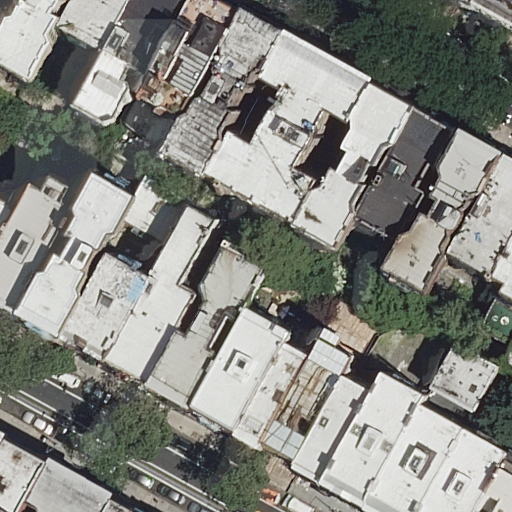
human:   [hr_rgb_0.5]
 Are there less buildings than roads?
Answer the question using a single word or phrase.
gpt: no

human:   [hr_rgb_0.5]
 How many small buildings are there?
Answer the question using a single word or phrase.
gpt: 10

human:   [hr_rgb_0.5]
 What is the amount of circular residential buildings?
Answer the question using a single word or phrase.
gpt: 0

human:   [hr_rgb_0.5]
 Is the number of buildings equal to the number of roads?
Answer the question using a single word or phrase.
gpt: no

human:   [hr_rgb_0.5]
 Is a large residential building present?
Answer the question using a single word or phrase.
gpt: yes

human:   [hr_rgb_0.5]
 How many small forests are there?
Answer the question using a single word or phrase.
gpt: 0

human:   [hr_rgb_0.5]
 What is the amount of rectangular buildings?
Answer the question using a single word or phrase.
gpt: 18

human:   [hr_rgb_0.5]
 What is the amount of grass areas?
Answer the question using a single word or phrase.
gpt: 0

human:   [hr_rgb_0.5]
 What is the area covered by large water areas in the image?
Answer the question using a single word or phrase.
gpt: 0m2

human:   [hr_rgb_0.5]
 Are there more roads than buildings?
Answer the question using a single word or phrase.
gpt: no

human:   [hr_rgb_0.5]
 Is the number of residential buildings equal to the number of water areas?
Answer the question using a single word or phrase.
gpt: no

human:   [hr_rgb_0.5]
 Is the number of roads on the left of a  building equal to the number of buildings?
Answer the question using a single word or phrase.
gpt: no

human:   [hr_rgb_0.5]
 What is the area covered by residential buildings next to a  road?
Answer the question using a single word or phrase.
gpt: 5636m2

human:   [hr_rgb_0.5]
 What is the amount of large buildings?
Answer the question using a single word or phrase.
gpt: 1

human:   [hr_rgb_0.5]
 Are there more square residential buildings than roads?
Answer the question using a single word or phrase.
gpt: no

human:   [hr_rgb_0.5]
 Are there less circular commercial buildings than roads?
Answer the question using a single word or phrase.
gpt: yes

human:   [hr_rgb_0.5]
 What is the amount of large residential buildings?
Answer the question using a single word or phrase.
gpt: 1

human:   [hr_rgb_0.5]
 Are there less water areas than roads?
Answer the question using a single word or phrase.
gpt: yes

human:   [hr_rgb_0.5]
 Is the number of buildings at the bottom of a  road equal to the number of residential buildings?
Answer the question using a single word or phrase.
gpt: no

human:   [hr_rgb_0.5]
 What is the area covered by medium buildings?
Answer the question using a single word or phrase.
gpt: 4837m2

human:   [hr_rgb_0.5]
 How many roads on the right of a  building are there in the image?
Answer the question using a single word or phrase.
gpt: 2

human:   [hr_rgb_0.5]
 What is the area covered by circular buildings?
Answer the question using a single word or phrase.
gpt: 0m2

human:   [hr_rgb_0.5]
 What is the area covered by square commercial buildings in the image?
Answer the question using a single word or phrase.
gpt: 0m2

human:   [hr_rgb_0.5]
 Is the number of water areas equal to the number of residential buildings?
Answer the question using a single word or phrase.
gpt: no

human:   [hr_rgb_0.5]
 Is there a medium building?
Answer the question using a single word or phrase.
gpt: yes

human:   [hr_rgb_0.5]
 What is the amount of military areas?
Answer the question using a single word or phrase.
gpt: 0

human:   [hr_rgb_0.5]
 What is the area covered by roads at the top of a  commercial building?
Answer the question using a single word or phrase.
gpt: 0m2

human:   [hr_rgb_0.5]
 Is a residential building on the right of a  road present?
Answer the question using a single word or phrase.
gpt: yes

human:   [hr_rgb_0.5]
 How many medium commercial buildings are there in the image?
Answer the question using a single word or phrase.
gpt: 0

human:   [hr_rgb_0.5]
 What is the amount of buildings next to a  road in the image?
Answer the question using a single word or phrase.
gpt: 32

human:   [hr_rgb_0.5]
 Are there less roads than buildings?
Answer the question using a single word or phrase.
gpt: yes

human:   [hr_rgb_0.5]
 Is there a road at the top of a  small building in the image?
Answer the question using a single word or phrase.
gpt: yes

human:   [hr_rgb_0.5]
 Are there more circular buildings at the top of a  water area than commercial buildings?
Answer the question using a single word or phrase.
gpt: no

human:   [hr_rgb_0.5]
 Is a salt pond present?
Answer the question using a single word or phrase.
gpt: no

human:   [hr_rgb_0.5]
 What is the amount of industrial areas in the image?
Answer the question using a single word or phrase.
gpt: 0

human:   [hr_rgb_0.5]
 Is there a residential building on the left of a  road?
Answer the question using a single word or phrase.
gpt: yes